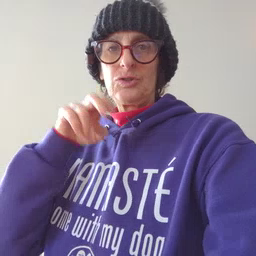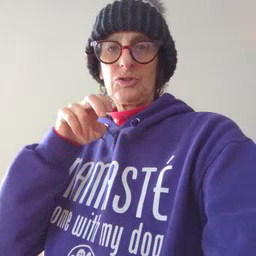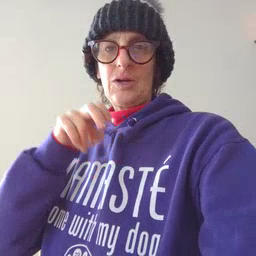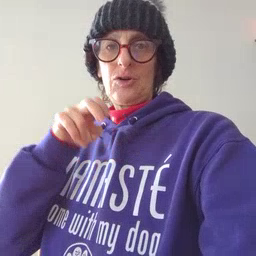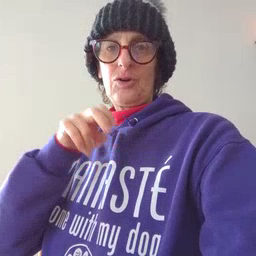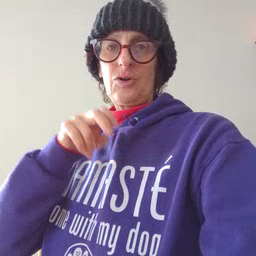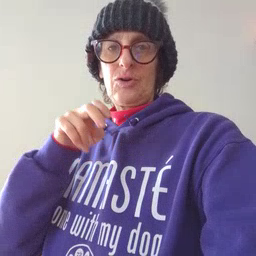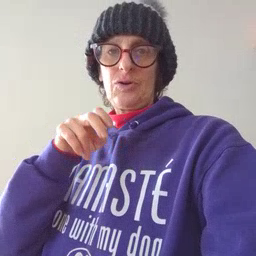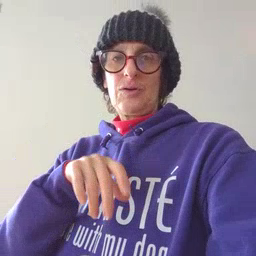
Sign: chair